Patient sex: M
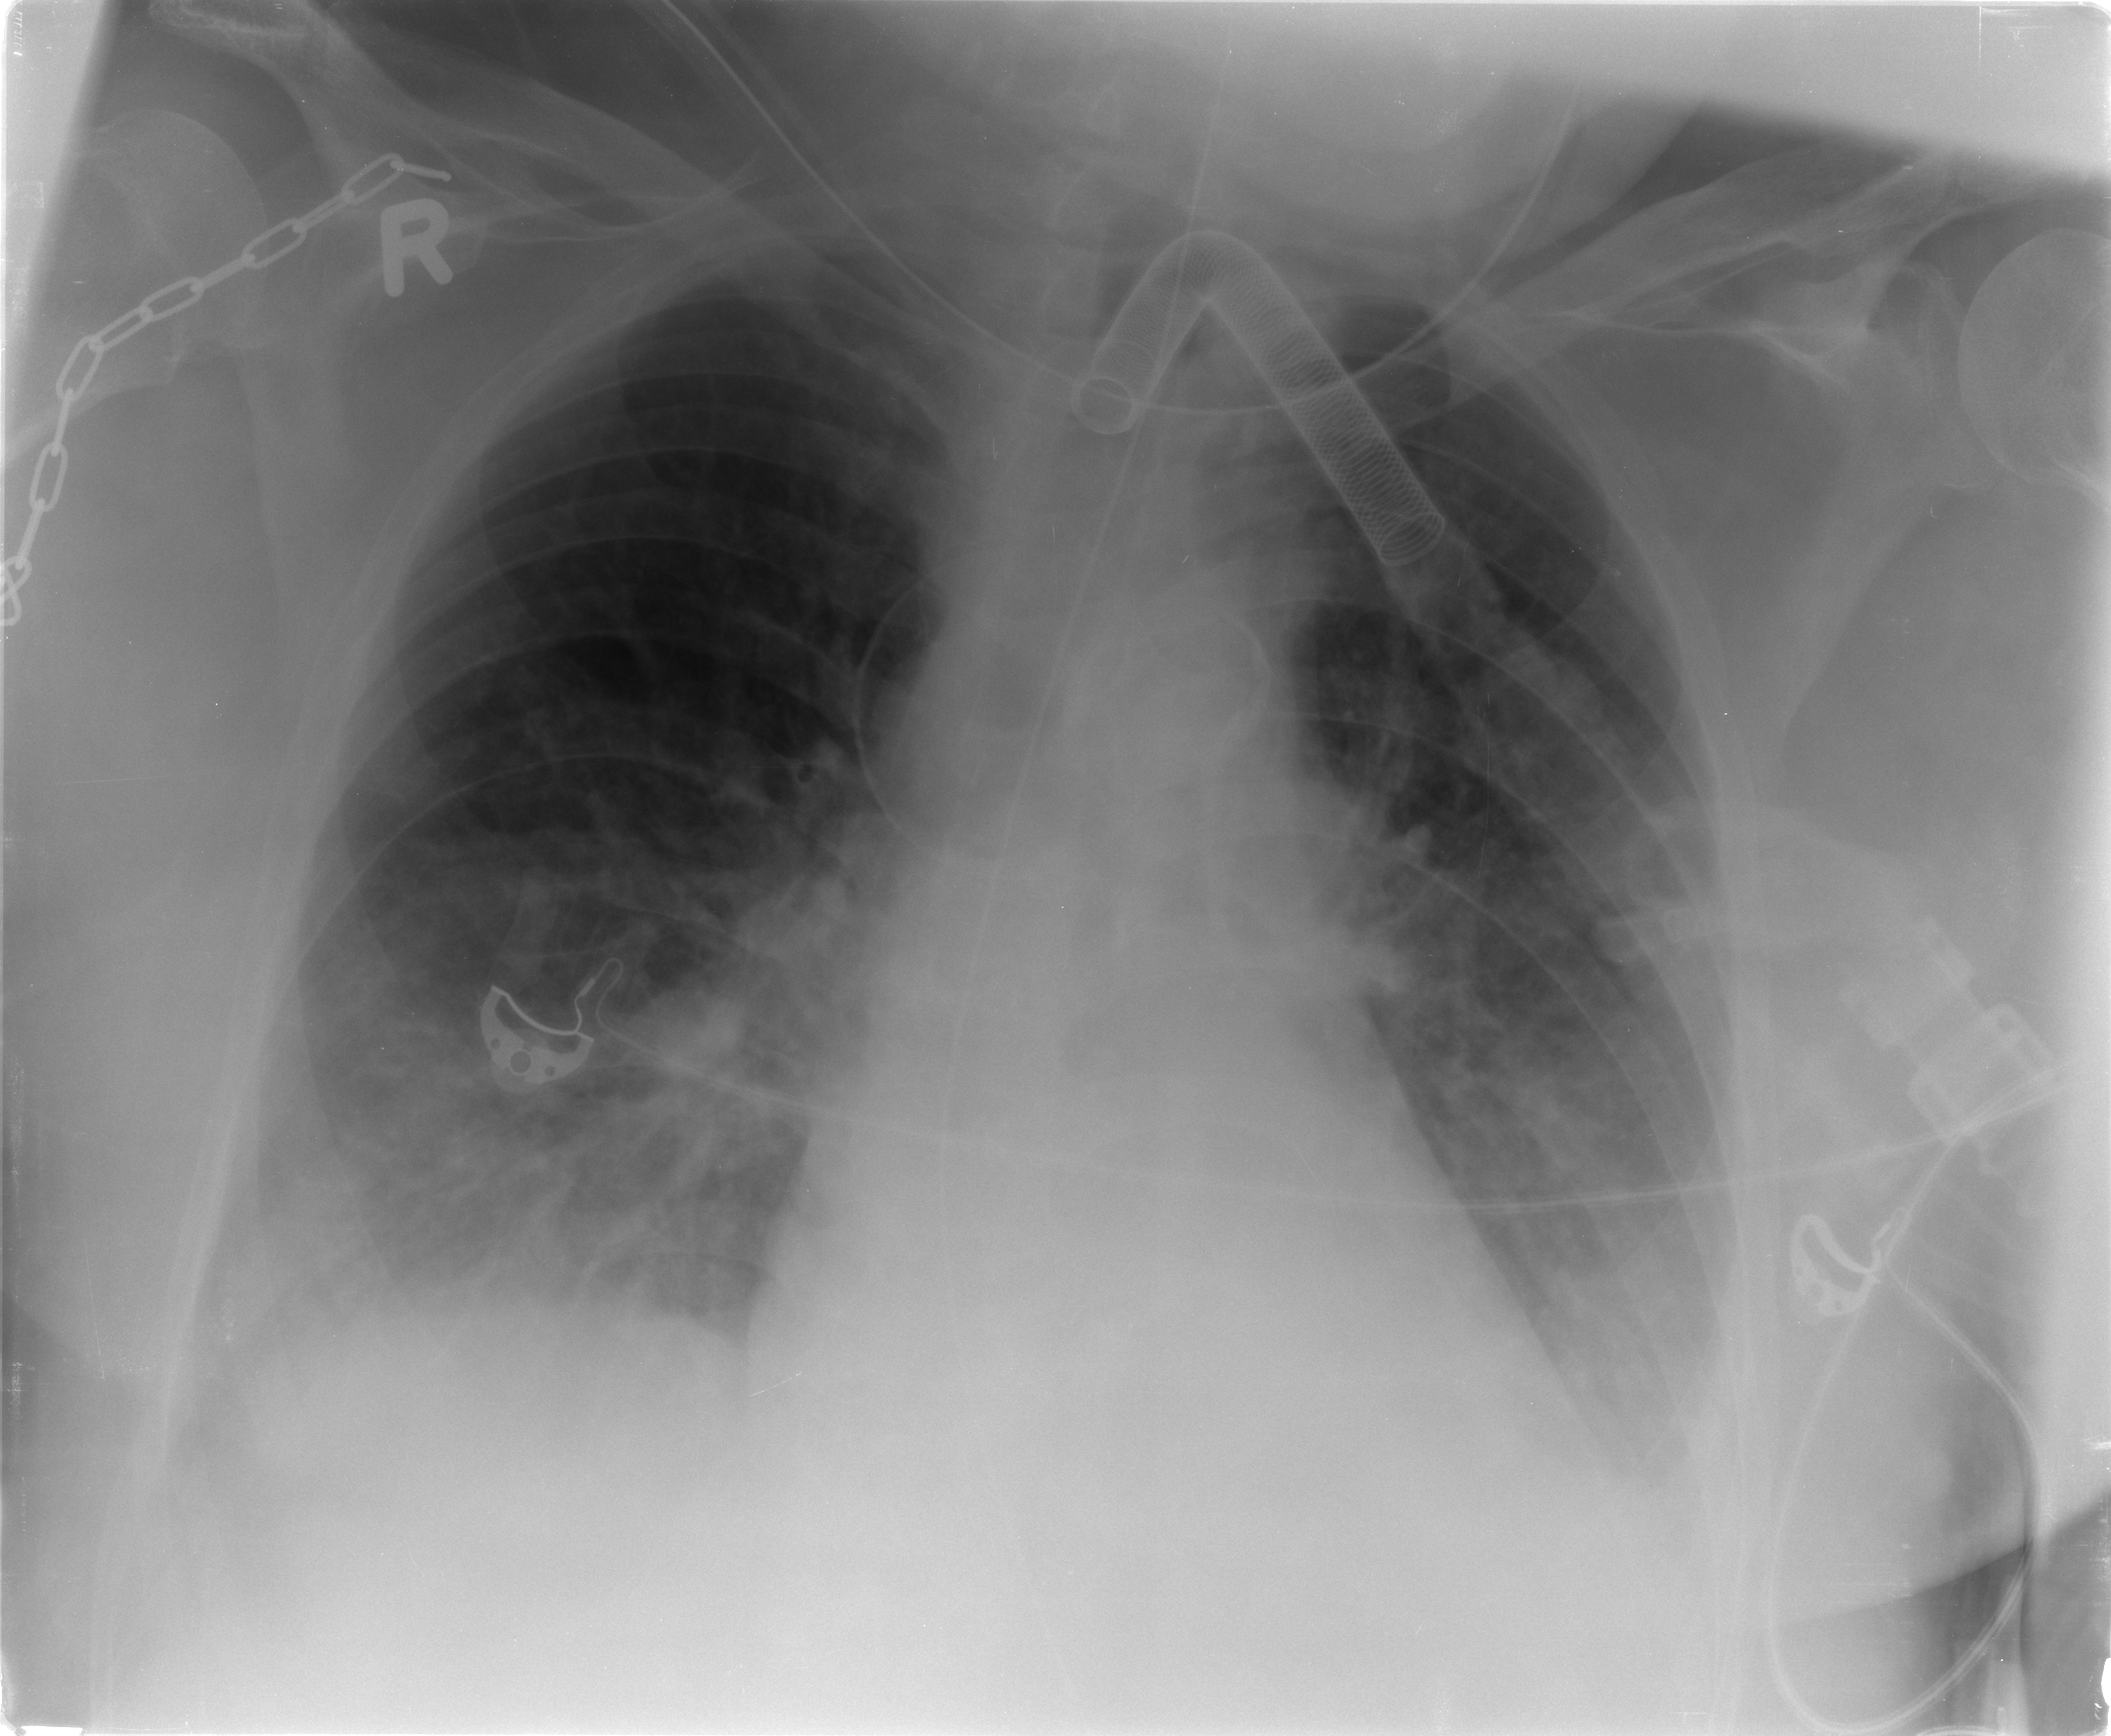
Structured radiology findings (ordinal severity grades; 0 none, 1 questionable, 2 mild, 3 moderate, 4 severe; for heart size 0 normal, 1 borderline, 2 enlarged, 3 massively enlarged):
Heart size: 0
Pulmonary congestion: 1
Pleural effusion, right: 2
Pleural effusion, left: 2
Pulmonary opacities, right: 2
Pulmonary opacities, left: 0
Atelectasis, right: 2
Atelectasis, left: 2